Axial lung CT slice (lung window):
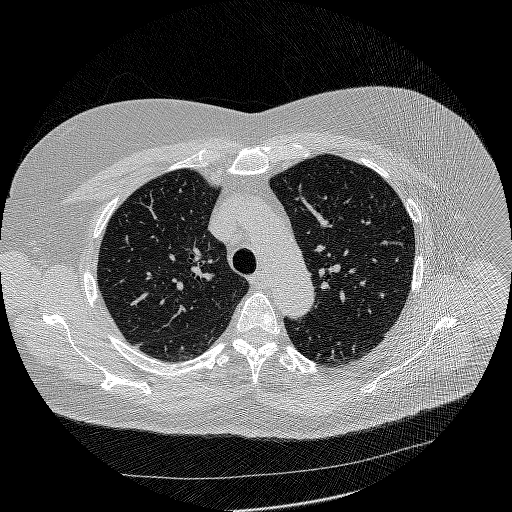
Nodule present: no